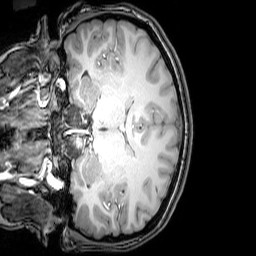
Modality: T1w
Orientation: coronal
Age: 25
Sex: female
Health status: healthy
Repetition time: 0.081 s
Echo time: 0.037 s